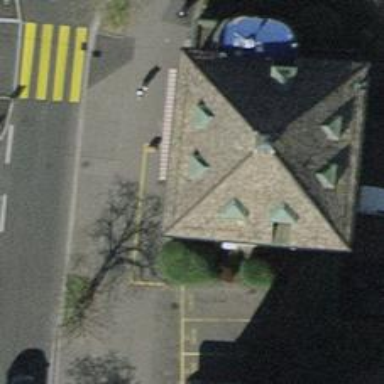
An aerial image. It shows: Café.